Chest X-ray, PA view. Patient: 13 years old, sex M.
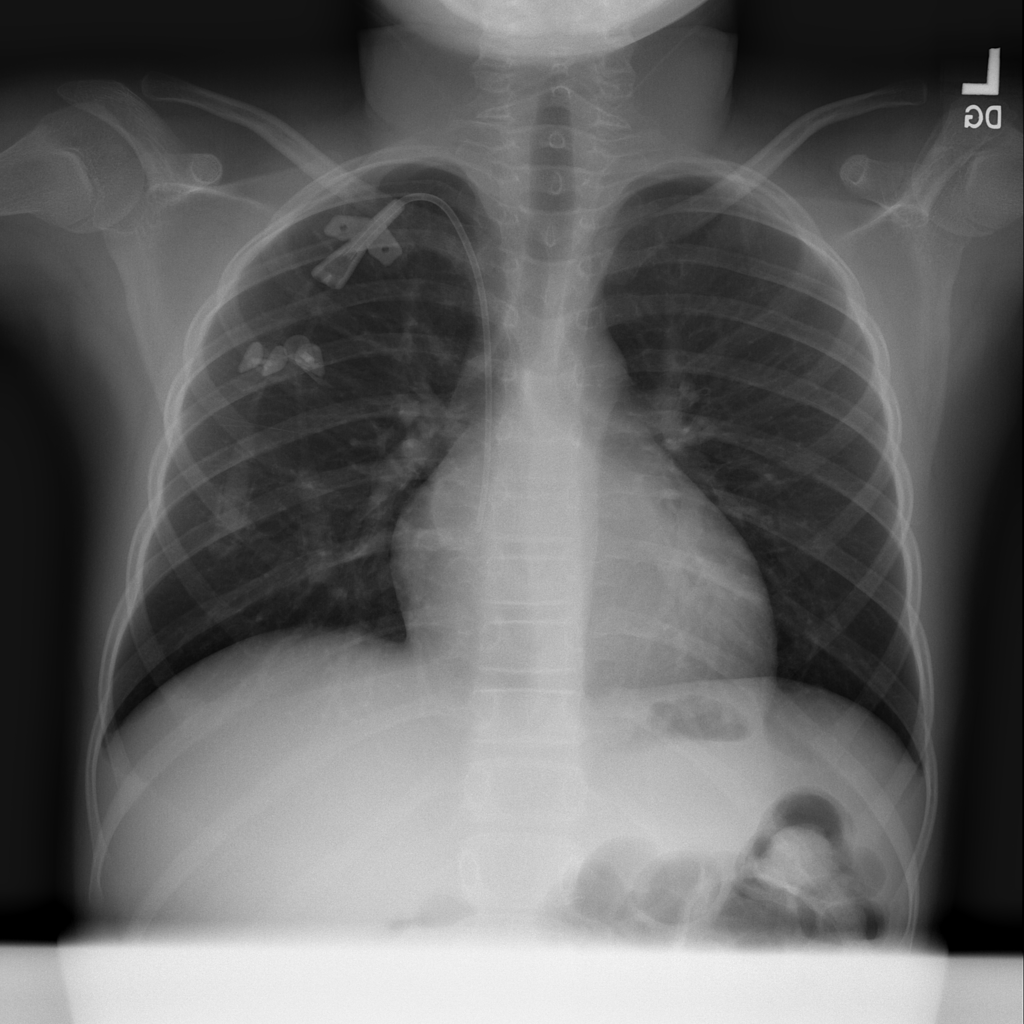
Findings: No Finding